Interaction volume radius: 5 \u00c5
Interaction volume height: 25 \u00c5
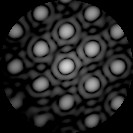
Disorder parameter: 0.08195